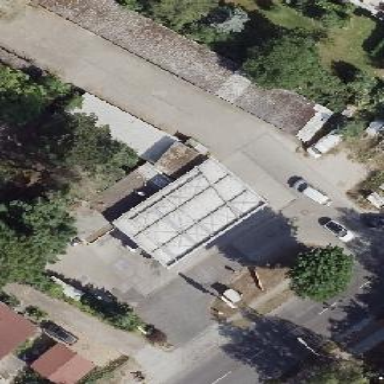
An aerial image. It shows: View of roof of building.